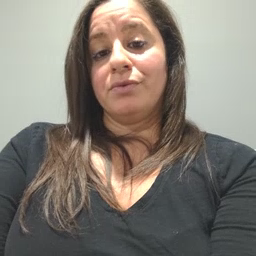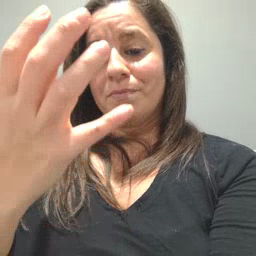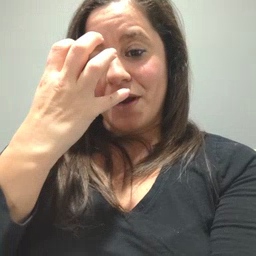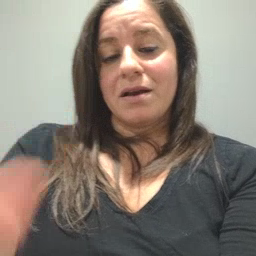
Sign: mad